Question: Maybe the title is confusing, so let me explain.
I have a 'DIV' container scaled to a certain height with 'height: x' and inside the container I have a 'IMG' styled with 'height: 100%'. Then, the width of the container only stretches to the width of the viewport. The effect I'm trying to achieve is to have the width of the containers match the width of the child element (the image, which is wider than the viewport).
I need this behaviour for a Sencha Touch application where I have a scrolling panel with an image inside it, which needs to stretch to the entire available viewport height (so the container is set to 'height: 100%'), but currently, the panel doesn't scroll horizontally because the width of the container only stretches to the width of the viewport, while the image is wider.

'''
div {
/* make container stretch to width of child */
position: absolute;
height: 100%;
width: auto;
}
img {
height: 100%;
width: auto;
}
'''
<URL>
What do I need to do to make the container stretch and have to same width as the containing image?
---
I've made a new fiddle with the actual problem I'm running into, using Sencha Touch 2: <URL>
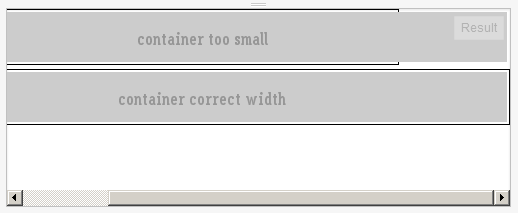
Answer: Are you looking for something like this : <URL>
'''
Ext.application({
launch: function () {
Ext.Viewport.add({
xtype: 'panel',
layout : 'hbox',
//width: '100%',
height: Ext.Viewport.getWindowHeight(),
scrollable : {
direction : 'horizontal',
directionLock : true
},
items : [{
xtype : 'image',
mode : 'img',
src : 'http://placehold.it/400x100',
height: Ext.Viewport.getWindowHeight(),
width : 400
}, {
xtype : 'image',
mode : 'img',
src : 'http://placehold.it/400x100',
height: Ext.Viewport.getWindowHeight(),
//width : 400
}]
});
}
});
'''
Key here is to use 'mode : 'img''